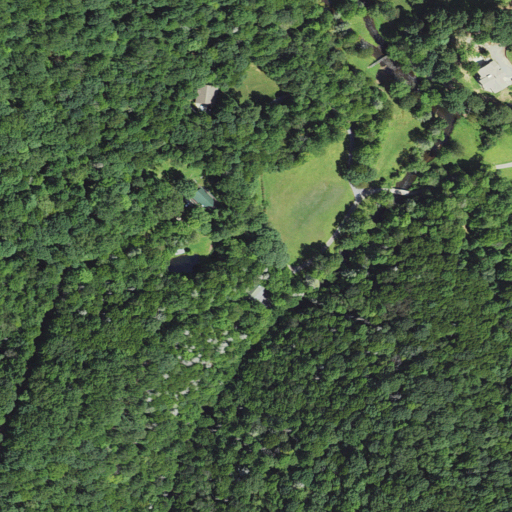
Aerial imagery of valley in North Carolina named Joel Cove containing deciduous forest, mixed forest, open development, and low intensity development